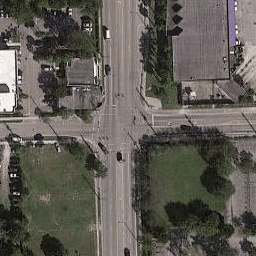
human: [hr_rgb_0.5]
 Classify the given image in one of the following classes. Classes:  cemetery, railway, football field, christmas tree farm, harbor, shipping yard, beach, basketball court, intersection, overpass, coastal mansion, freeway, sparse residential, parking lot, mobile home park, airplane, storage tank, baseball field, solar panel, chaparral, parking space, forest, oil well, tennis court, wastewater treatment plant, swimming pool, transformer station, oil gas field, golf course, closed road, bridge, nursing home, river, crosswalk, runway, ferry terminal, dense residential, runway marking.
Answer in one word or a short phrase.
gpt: intersection